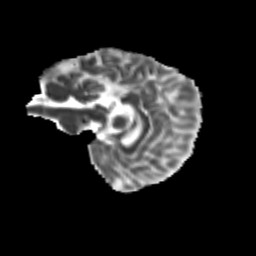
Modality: MD
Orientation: sagittal
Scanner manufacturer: siemens
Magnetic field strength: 3 T
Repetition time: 9.2 s
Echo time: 0.084 s